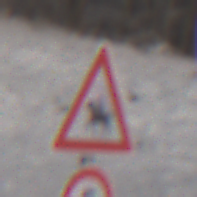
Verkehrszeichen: ReiterRechts
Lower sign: Geschwindigkeit5
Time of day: MorningAfternoon
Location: Outdoor (Nature)
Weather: PartlyCloudy
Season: Winter
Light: Natural